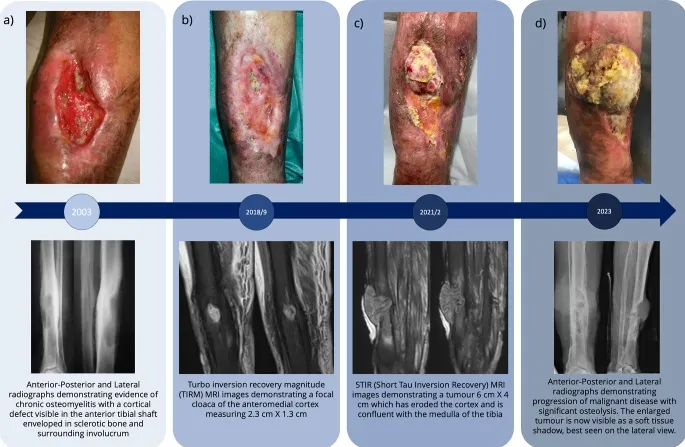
Clinical photographs of ulcer along with radiographs and MRI
imaging from corresponding time points.
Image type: radiology (pet)